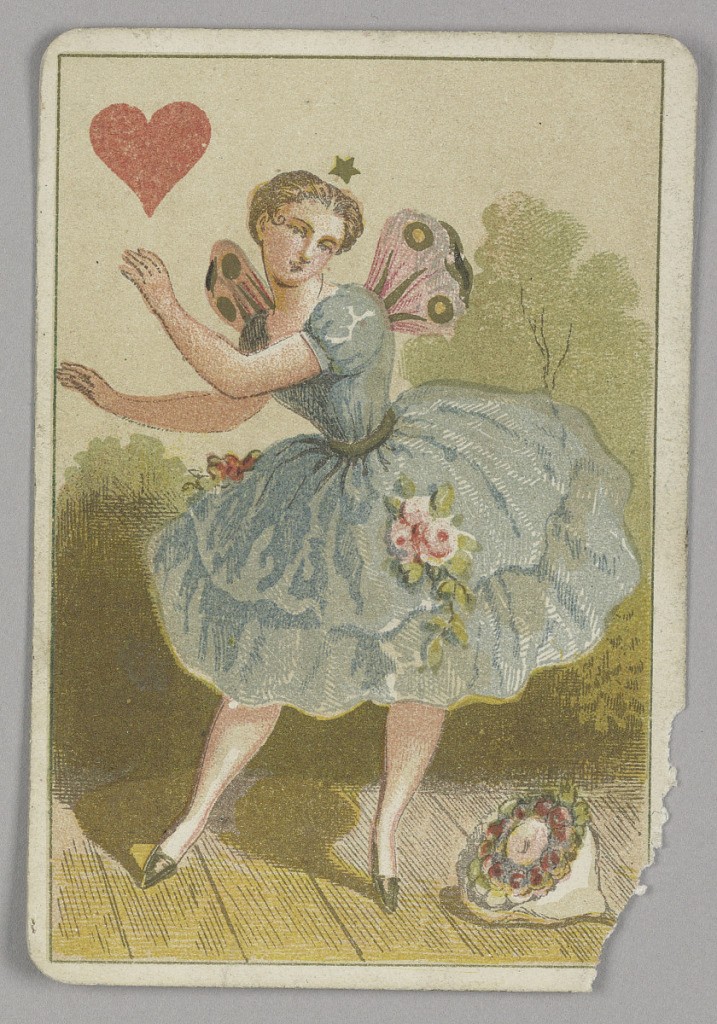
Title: Queen of Hearts
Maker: E. Le Tellier, French, active late 19th century
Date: late 19th century
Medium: Lithograph on paper
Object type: Playing card
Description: Queen of Hearts court playing card from a pack of transformation playing cards. A female figure in a full dress, wearing the costume of a ballerina. The dancer has pink wings and a star above her head, a bouquet of flowers on the stage at her feet. A red heart at upper left.